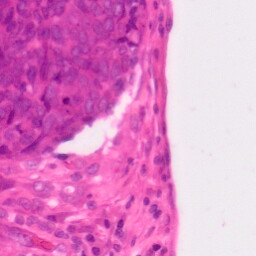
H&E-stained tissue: Colon